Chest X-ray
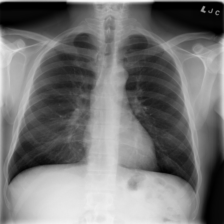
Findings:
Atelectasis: negative
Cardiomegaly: negative
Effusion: negative
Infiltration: negative
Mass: negative
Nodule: negative
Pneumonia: negative
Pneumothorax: negative
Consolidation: negative
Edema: negative
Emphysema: negative
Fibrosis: negative
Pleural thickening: negative
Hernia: negative